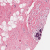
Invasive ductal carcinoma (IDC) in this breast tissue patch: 0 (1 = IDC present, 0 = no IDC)